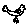
Label: bird